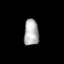
Tissue: lung
Cell type: Others
Senescence score: 0.2003
Nuclear area (px): 379
Mean DAPI intensity: 175.805